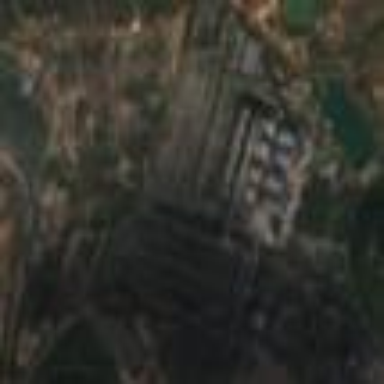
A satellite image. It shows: Industrial area with coal power plant.